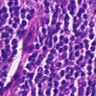
Metastatic tissue present: no